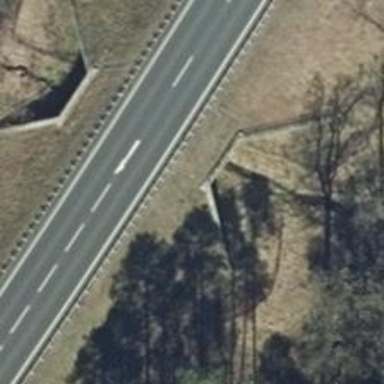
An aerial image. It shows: Tunnel.